Explain the disparities between the first and second image.
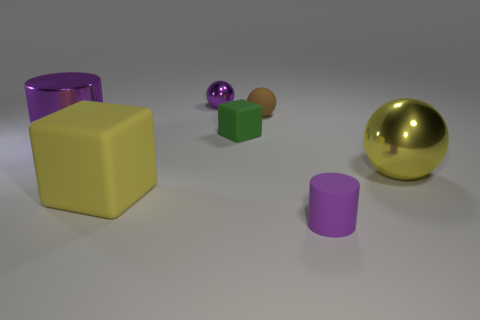
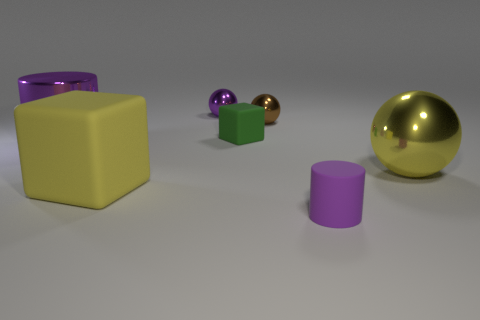
the small matte ball changed to shiny
the brown matte sphere changed to shiny
the small matte sphere turned metallic
the brown rubber thing became shiny
the tiny brown matte ball that is behind the small green thing became metallic
the tiny brown object became metal
the tiny brown rubber sphere in front of the tiny metallic object became shiny
the tiny brown rubber sphere to the right of the green cube changed to metal
the tiny brown matte ball in front of the small purple metal thing changed to metal